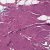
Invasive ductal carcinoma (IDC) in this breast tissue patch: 0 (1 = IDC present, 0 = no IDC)